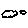
Label: cloud